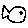
Label: fish